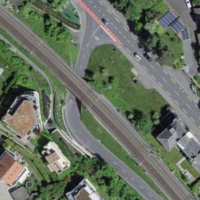
EUNIS habitat code: 54
Species observed at this site:
Galeopsis tetrahit
Echinochloa crus-galli
Papaver rhoeas
Persicaria lapathifolia
Portulaca oleracea